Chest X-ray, PA view. Patient: 27 years old, sex M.
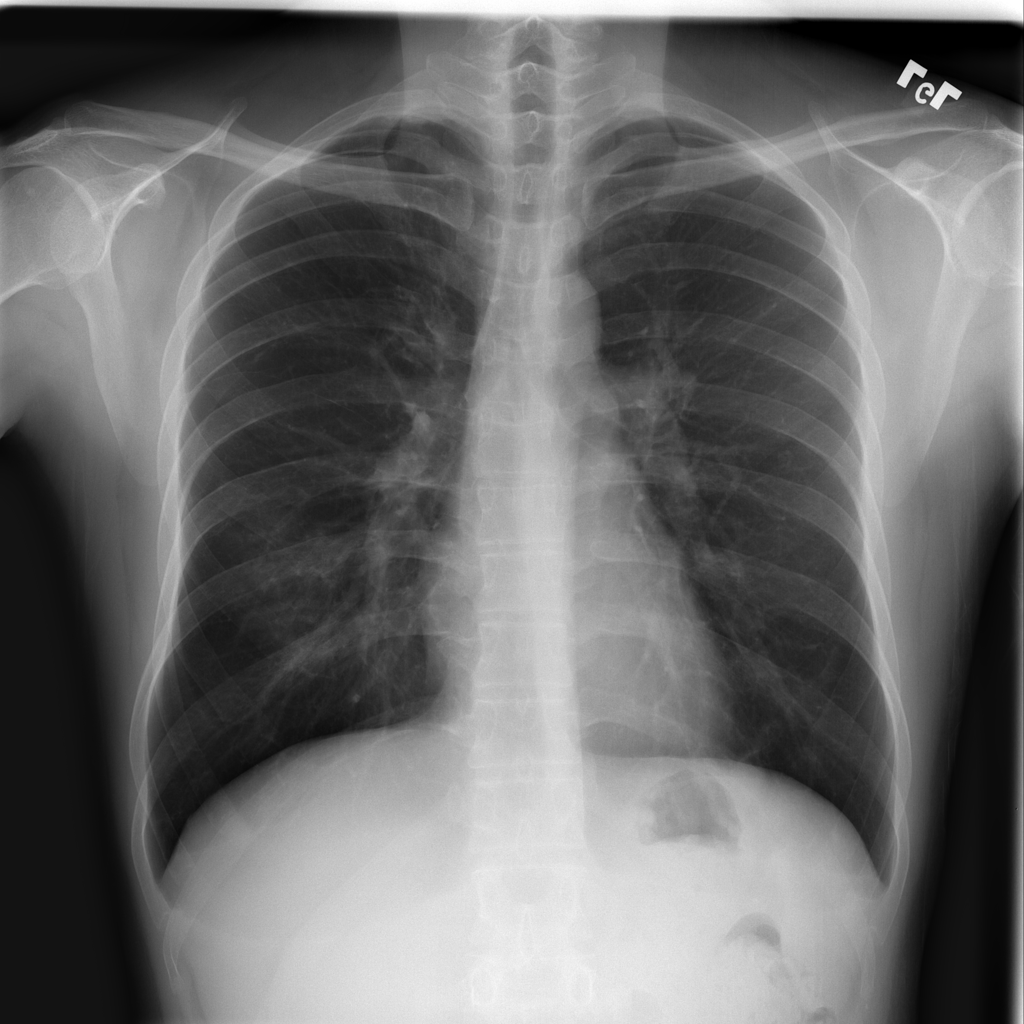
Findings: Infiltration